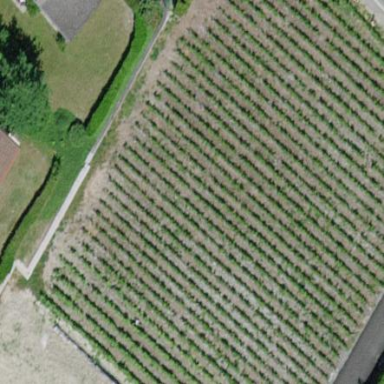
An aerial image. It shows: Vineyard with grape crops.